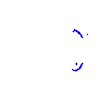
Particle: kaon